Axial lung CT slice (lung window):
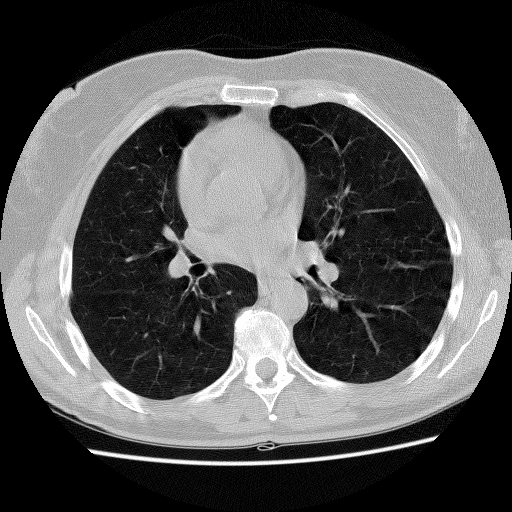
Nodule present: no